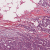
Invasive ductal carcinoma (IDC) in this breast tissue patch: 1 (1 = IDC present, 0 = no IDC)